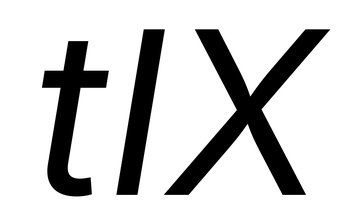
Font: Inter-Italic_Italic